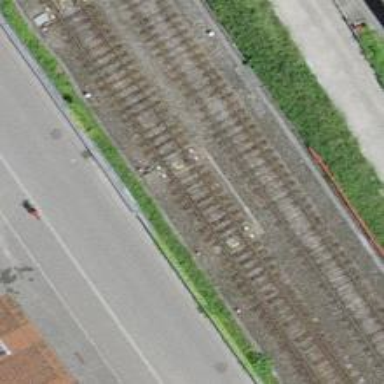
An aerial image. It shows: Single-track railway with electrified contact lines.